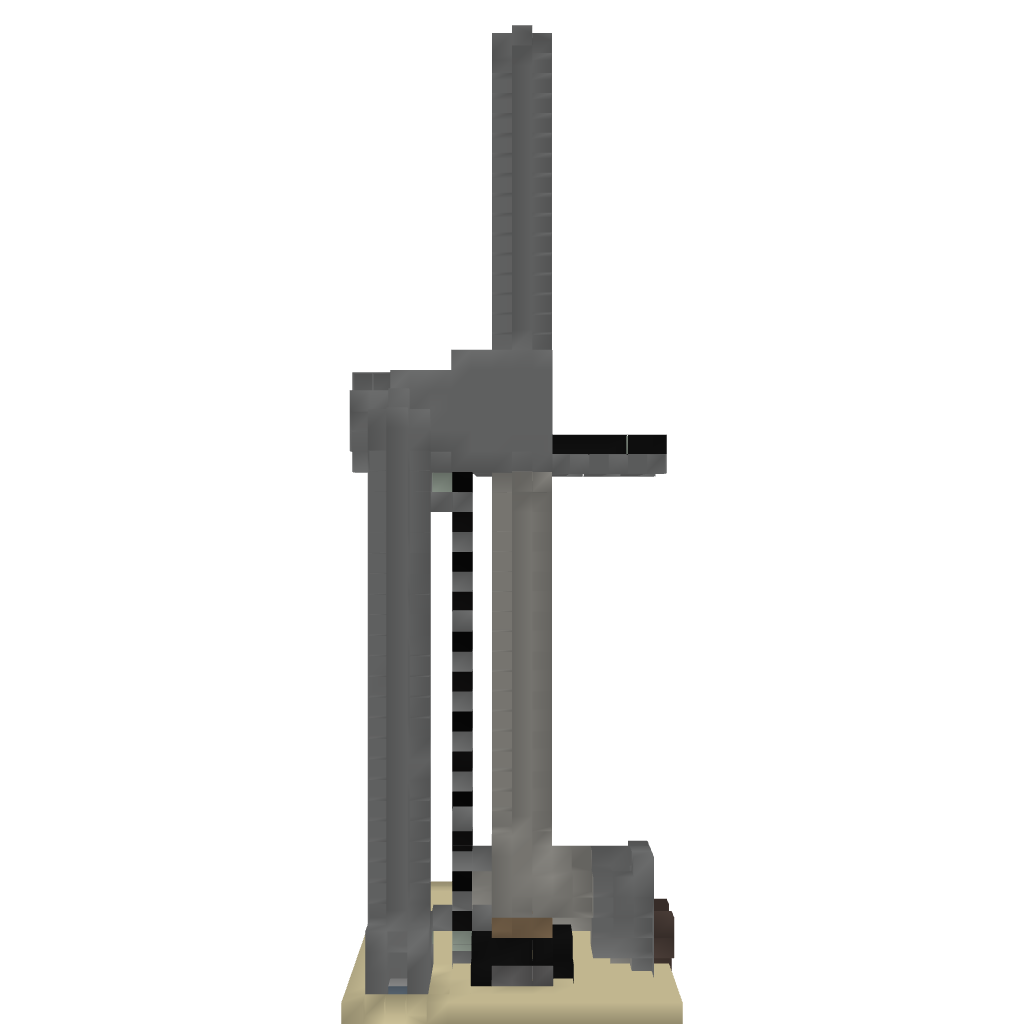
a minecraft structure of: TnT Elevator ^-^